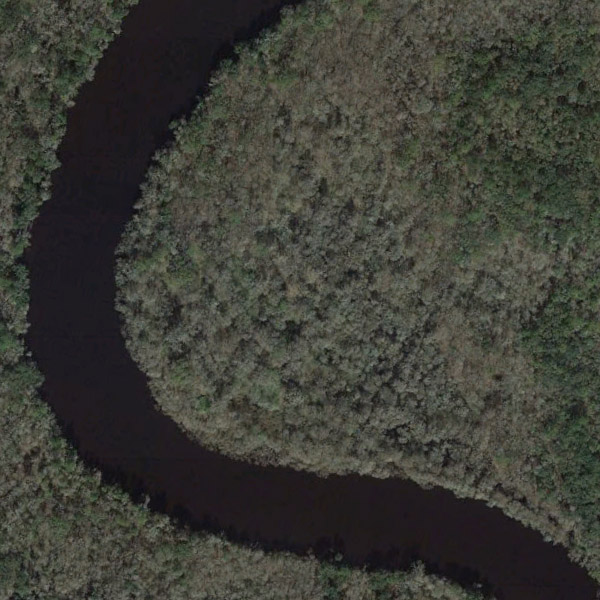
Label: River